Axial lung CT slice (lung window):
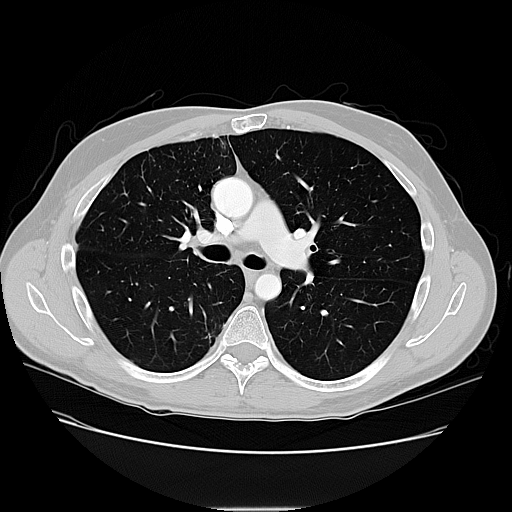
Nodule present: no